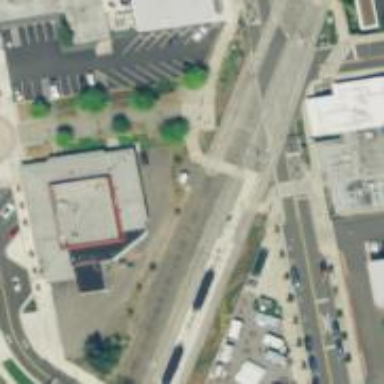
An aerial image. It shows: Railway crossing.